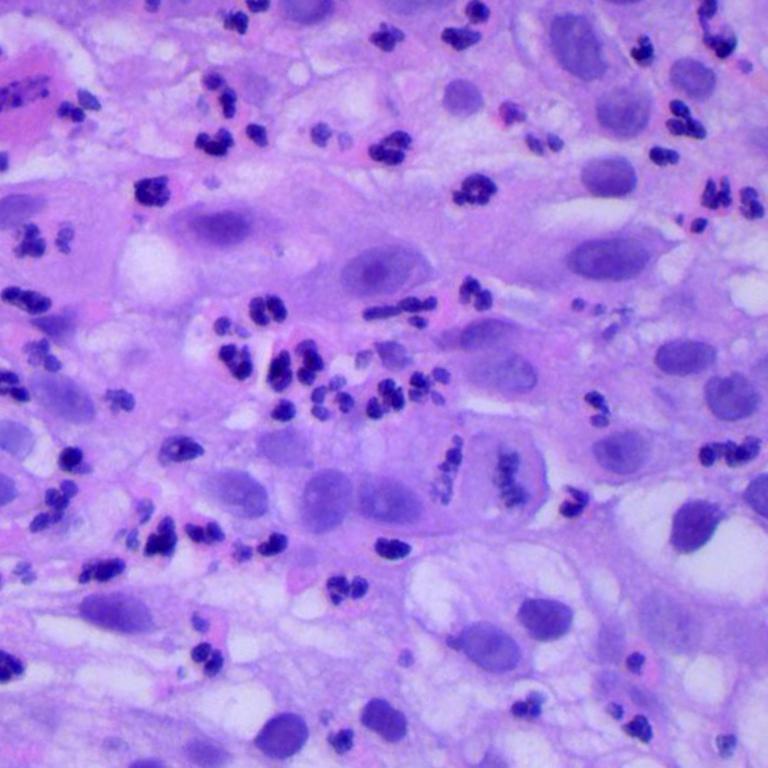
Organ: lung
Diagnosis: squamous carcinomas